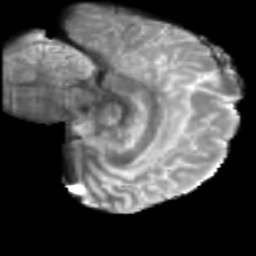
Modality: T2w
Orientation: sagittal
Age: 46
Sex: male
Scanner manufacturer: siemens
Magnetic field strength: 3 T
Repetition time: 5 s
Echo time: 0.092 s